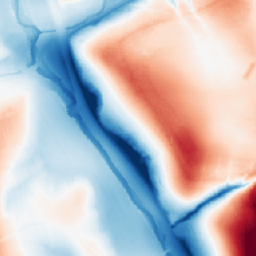
Category: classical
Decomposition family: gaussian_anisotropic
Decomposition parameters: sigma_x: 50
sigma_y: 10
Upsampling method: nearest
Upsampling parameters: scale: 4
Upsampling scale: 4